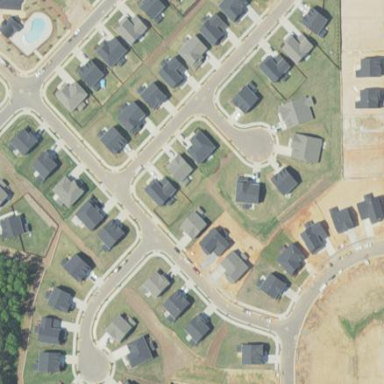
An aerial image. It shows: Residential area within neighborhood.